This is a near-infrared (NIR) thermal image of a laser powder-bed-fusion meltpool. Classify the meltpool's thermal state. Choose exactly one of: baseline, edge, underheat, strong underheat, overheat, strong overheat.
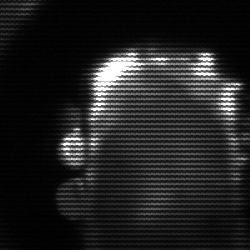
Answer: baseline